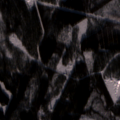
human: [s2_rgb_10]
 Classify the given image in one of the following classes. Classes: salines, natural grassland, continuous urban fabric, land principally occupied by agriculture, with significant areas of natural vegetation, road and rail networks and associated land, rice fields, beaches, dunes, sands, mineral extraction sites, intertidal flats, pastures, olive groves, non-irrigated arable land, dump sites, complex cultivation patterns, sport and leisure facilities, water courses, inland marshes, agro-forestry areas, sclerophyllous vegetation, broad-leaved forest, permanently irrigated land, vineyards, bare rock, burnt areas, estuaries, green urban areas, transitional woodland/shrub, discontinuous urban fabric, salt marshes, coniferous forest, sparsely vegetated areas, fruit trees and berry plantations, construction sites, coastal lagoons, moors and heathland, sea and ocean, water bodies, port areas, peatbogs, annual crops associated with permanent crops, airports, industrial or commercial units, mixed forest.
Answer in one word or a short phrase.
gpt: coniferous forest, mixed forest, transitional woodland/shrub